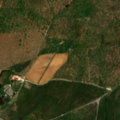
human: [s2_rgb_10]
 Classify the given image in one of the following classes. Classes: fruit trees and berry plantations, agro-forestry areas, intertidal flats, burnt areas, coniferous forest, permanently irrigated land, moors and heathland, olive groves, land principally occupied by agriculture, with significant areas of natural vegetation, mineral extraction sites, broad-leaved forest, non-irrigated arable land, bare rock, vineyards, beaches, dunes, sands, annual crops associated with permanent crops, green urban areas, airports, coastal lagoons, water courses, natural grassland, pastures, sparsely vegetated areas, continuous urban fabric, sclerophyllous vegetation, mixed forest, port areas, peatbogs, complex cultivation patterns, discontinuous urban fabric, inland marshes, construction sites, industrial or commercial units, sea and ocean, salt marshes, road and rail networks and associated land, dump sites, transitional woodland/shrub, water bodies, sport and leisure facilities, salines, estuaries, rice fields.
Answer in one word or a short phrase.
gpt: continuous urban fabric